Field crop: maize
Growth stage: 2
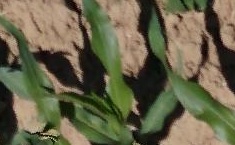
Species: maize